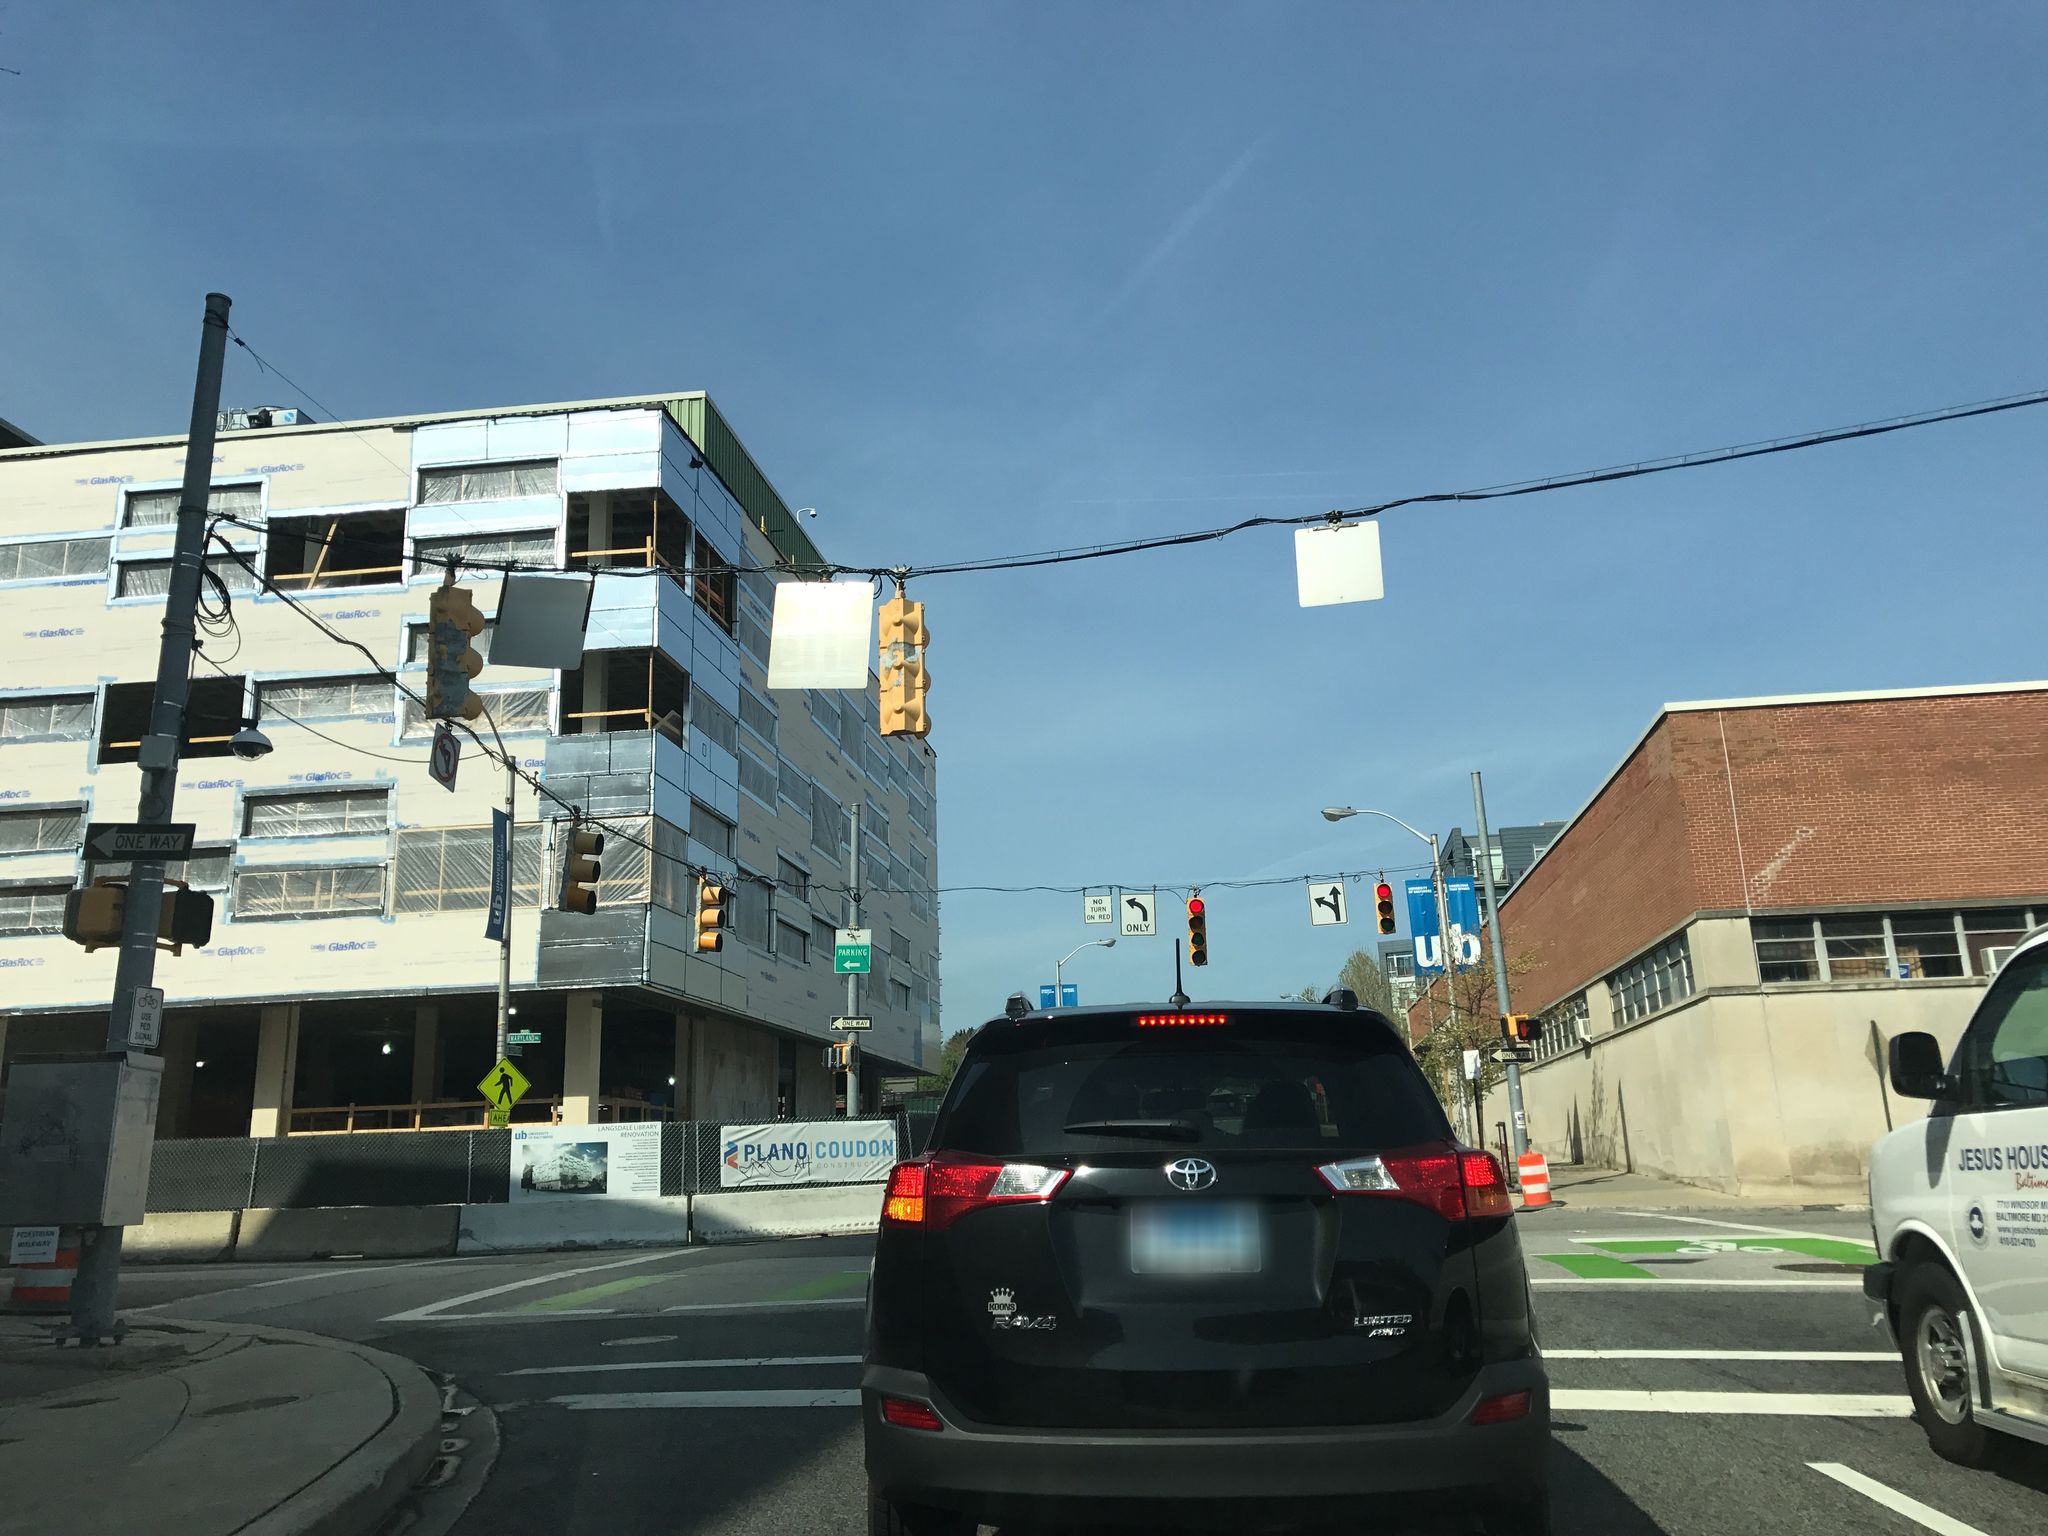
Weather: clear
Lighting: day
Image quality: good
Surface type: driving surface
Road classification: service, footway, unclassified
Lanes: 2, 1
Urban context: urban centre
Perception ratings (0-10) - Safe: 2.18, Lively: 3.8, Beautiful: 2.2, Boring: 7.18, Depressing: 4.84, Wealthy: 1.85